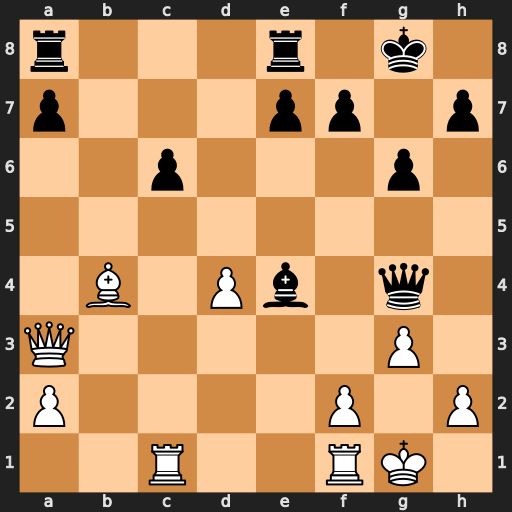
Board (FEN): r3r1k1/p3pp1p/2p3p1/8/1B1Pb1q1/Q5P1/P4P1P/2R2RK1
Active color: w
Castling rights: -
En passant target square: -
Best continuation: f3 Bxf3 Rxf3